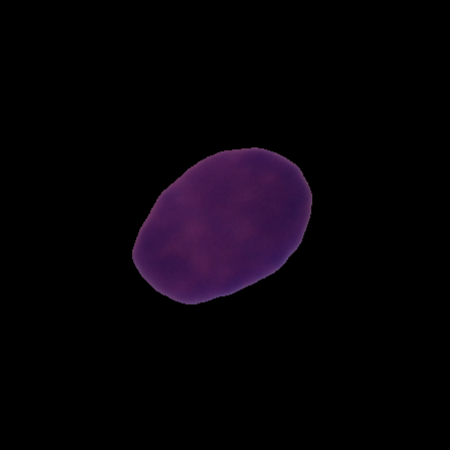
Label: healthy